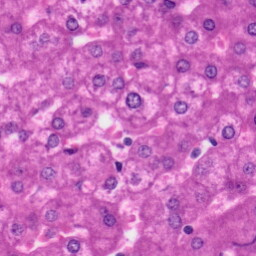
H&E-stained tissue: Liver